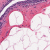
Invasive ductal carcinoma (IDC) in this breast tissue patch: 0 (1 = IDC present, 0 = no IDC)